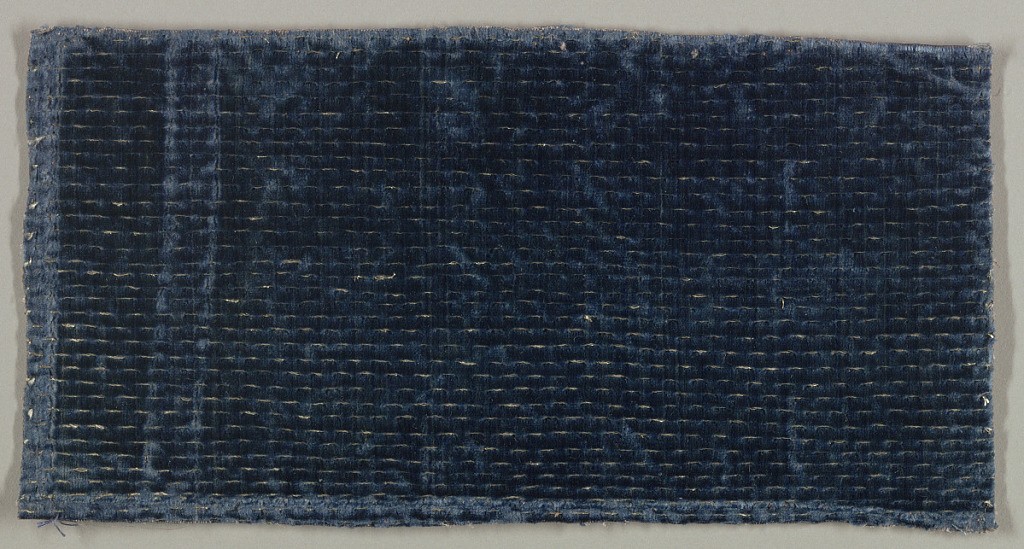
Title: Fragment
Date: possibly 18th century
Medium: silk, metallic Technique: cut supplementary warp forming pile (velvet) with supplementary weft
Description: Blue velvet with silver thread.